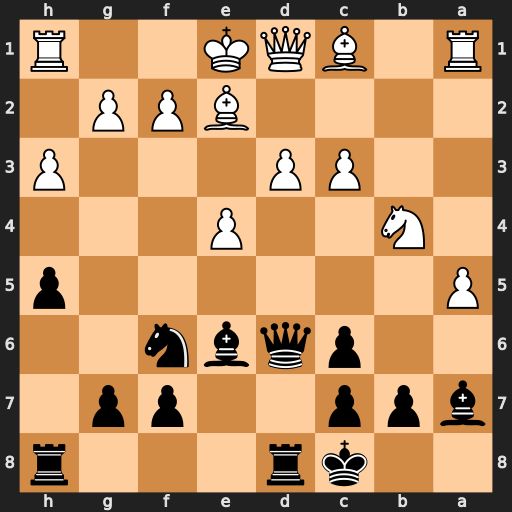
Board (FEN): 2kr3r/bpp2pp1/2pqbn2/P6p/1N2P3/2PP3P/4BPP1/R1BQK2R
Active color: b
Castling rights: KQ
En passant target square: -
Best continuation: Nxe4 dxe4 Qc5 O-O Rxd1